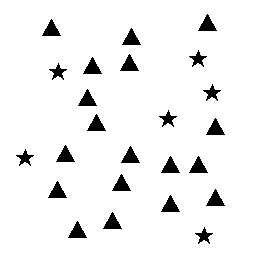
Squares: 0
Triangles: 18
Stars: 6
Total shapes: 24